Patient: sex F, age 56
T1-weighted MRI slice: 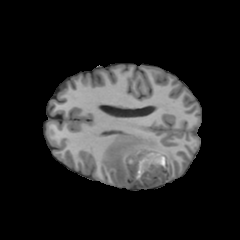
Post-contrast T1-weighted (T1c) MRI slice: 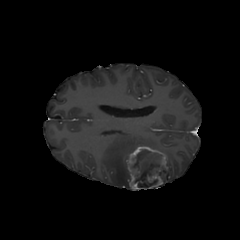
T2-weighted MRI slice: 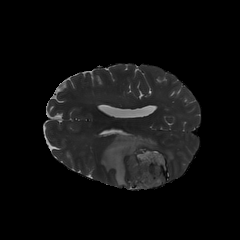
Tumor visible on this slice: yes
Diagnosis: Glioblastoma, IDH-wildtype
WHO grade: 4